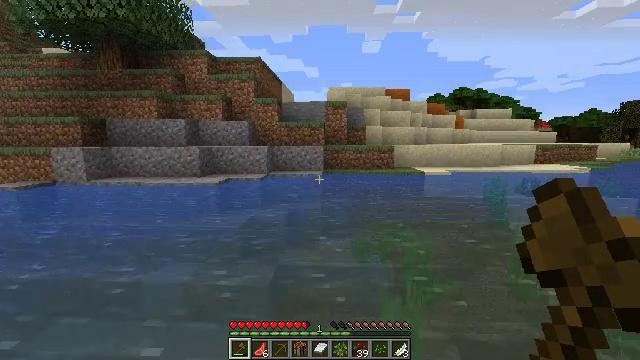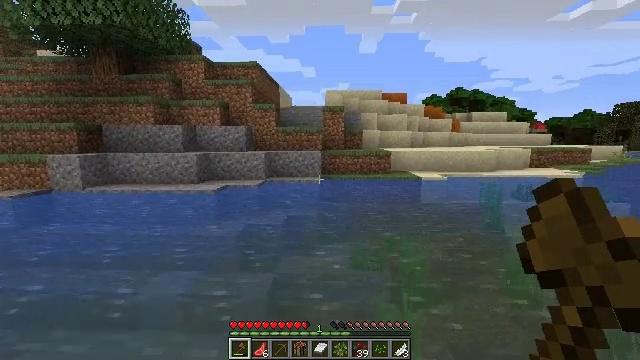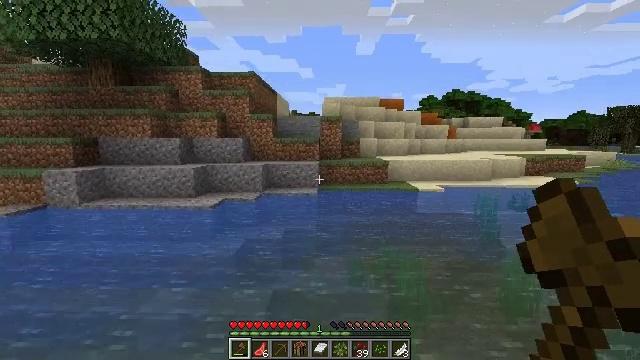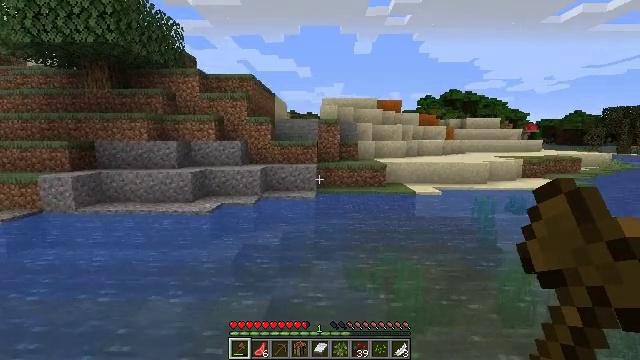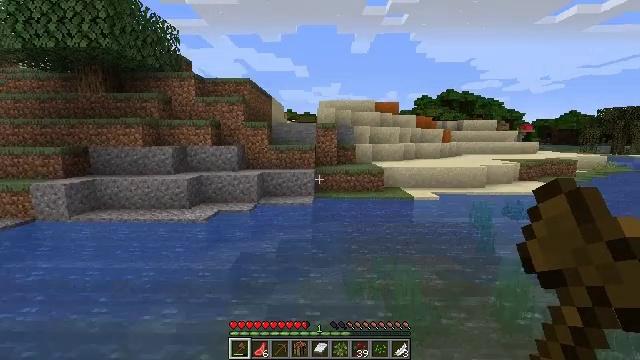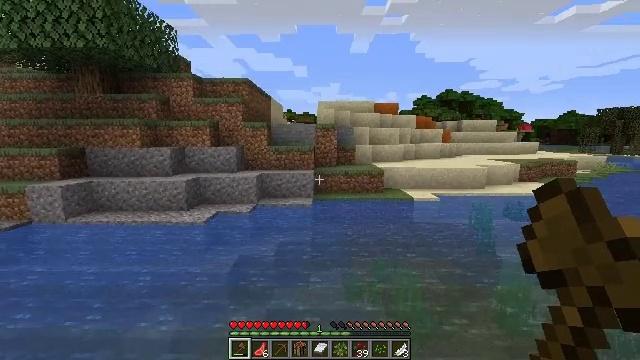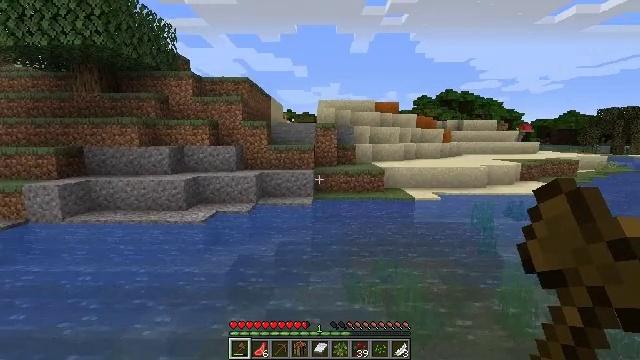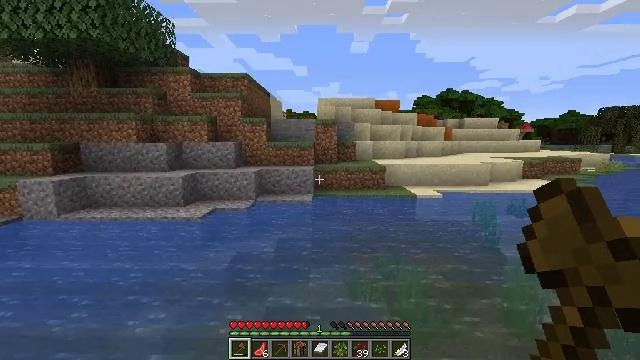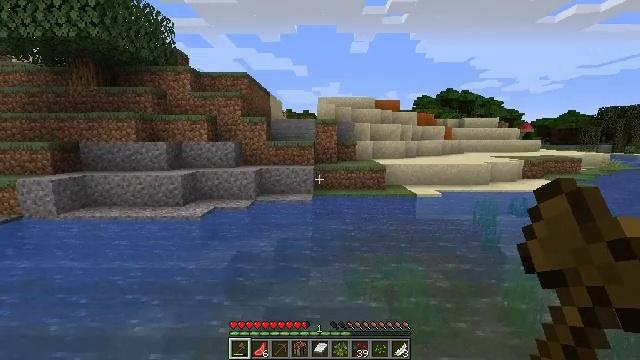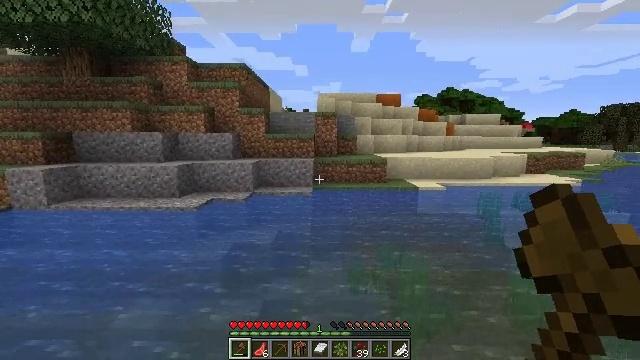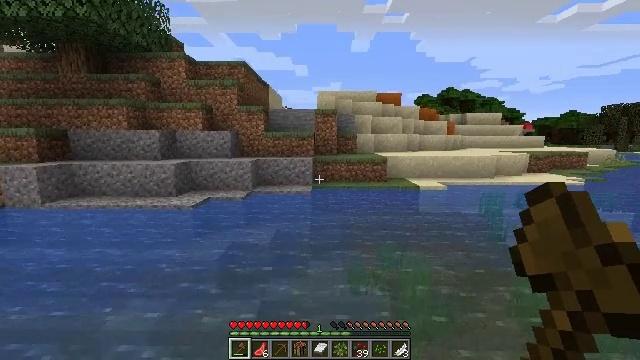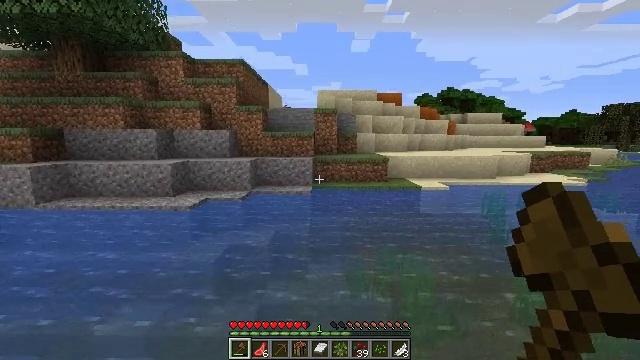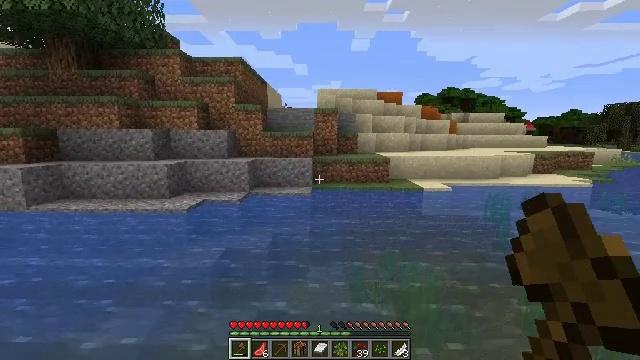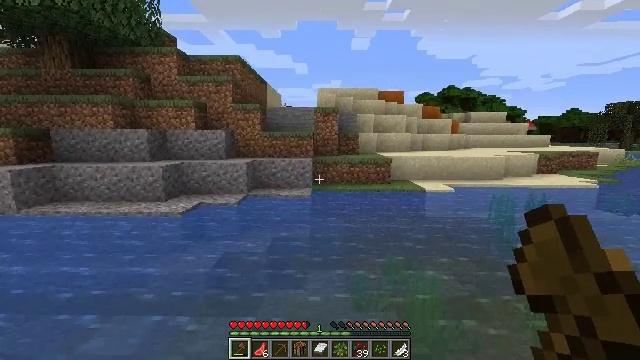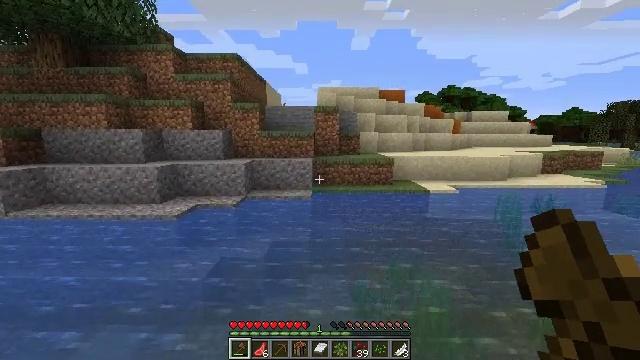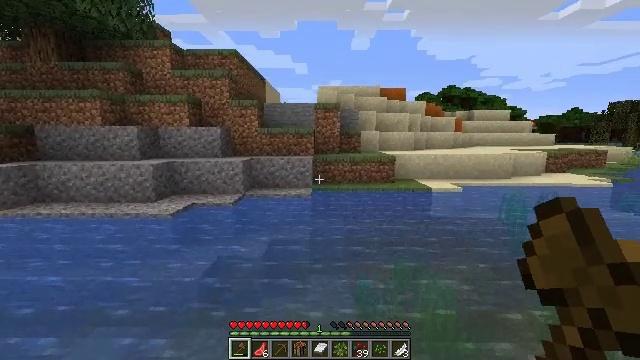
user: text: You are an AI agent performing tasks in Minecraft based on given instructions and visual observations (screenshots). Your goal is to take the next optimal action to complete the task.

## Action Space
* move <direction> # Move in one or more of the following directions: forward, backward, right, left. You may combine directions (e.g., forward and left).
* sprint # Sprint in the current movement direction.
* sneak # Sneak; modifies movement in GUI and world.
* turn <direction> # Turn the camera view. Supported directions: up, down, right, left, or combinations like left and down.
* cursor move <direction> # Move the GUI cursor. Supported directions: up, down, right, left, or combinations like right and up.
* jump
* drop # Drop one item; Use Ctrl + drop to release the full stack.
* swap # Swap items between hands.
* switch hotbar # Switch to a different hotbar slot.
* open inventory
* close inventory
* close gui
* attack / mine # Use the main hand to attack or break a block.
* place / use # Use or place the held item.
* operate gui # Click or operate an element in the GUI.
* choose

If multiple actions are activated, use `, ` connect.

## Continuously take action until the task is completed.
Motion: motion action
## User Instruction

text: Excavate the red sand area.
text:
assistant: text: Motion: move forward, jump
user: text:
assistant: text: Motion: move forward, jump
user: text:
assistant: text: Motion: move forward, jump
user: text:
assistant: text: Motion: move forward, jump
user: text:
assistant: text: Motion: move forward, jump
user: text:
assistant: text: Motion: move forward, jump
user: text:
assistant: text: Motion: move forward
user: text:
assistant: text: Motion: move forward
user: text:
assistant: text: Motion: move forward
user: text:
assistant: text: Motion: move forward
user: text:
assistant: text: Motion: move forward
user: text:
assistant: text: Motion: move forward
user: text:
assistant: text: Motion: move forward
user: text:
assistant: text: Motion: move forward
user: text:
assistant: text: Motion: move forward
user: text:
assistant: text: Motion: move forward
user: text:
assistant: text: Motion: move forward
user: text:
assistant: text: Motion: move forward
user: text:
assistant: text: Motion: move forward
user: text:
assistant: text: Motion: move forward
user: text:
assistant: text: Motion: move forward
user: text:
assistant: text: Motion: move forward
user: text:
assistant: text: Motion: move forward
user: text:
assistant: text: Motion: move forward
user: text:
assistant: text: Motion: move forward
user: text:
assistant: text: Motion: move forward, jump
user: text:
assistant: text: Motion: move forward, jump
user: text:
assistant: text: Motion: move forward, jump
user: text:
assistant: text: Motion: move forward, jump
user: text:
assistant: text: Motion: move forward, jump